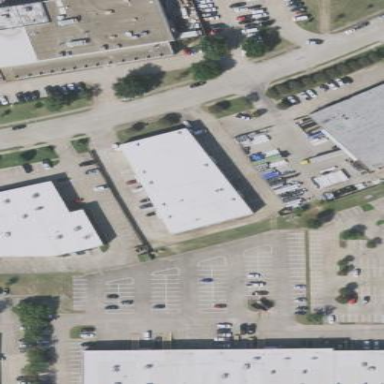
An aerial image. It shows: Commercial building.